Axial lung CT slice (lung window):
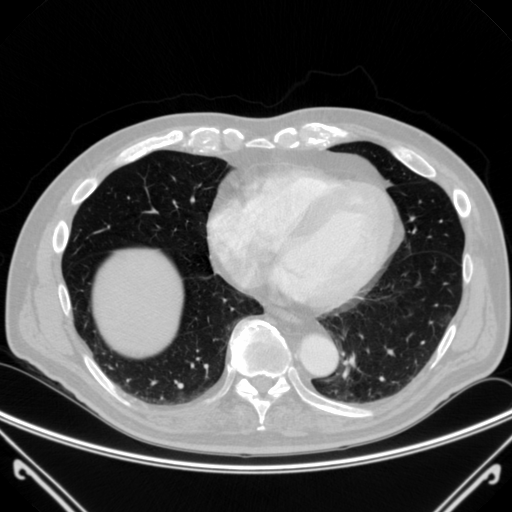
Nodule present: no